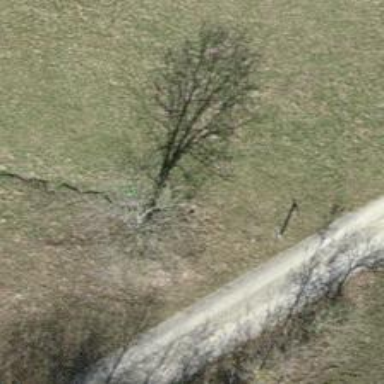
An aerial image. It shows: Culvert tunnel.